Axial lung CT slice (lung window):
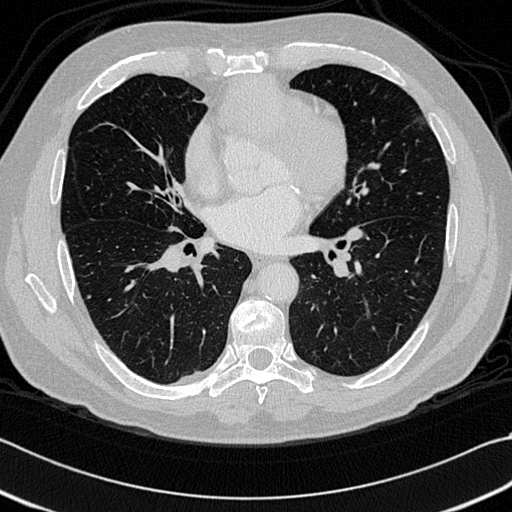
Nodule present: yes
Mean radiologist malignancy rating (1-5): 2